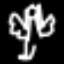
Label: angel